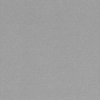
Label: dusty